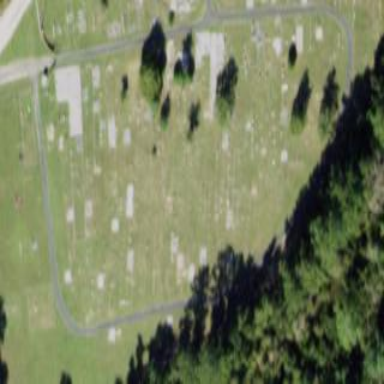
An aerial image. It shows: Cemetery.